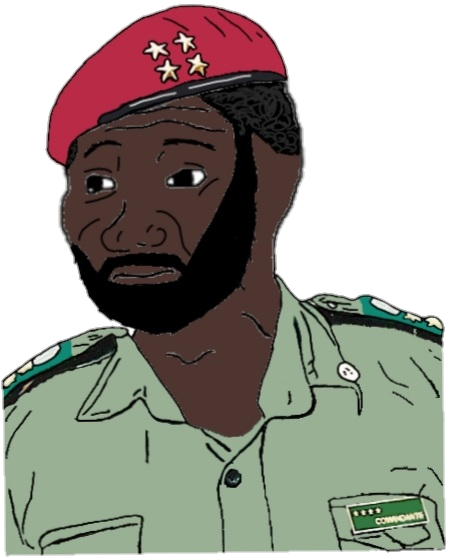
Label: 5_Blackjak